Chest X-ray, PA view. Patient: 46 years old, sex F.
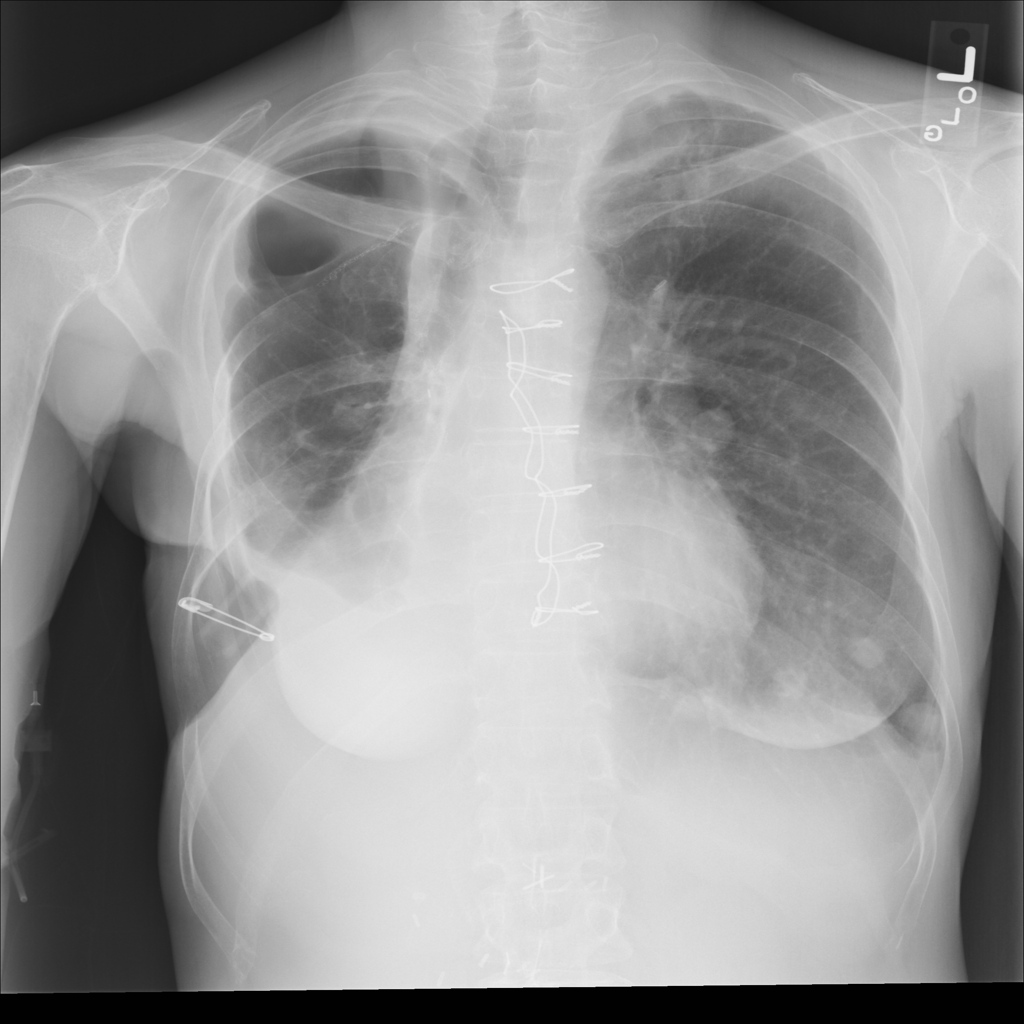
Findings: No Finding